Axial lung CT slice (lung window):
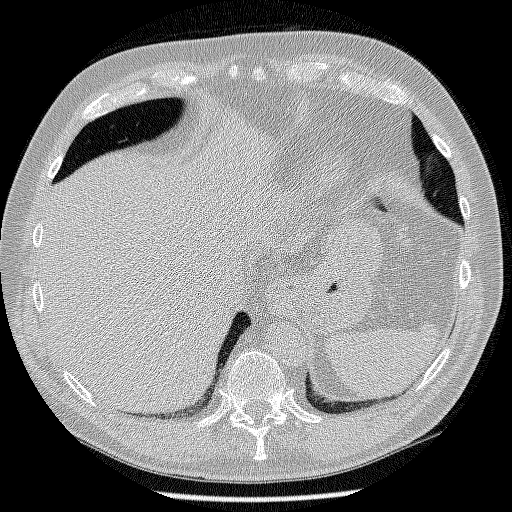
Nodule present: no